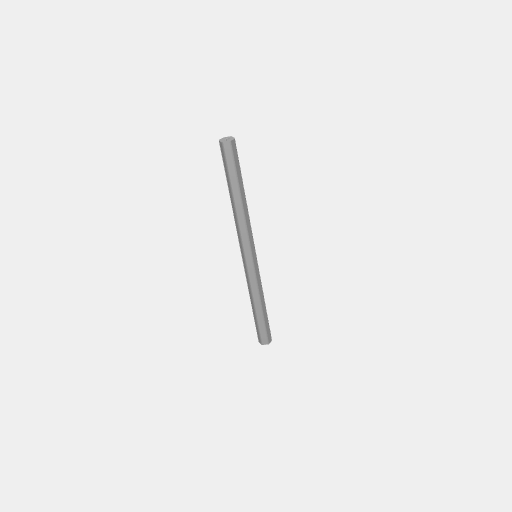
Part: Shaft12ROD192